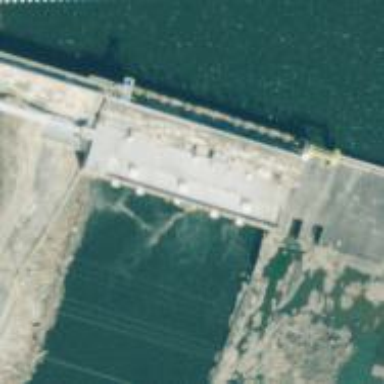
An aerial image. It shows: Hydro power generator.